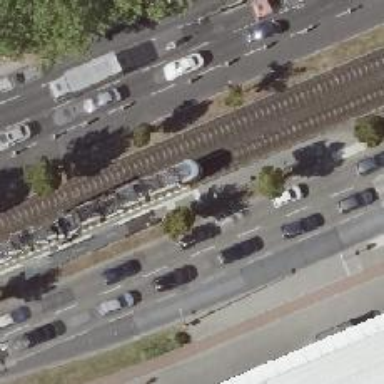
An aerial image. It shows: Tram platform with shelter. This is public transport platform for trams.